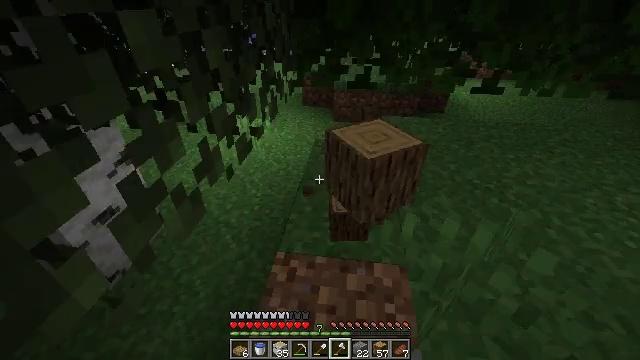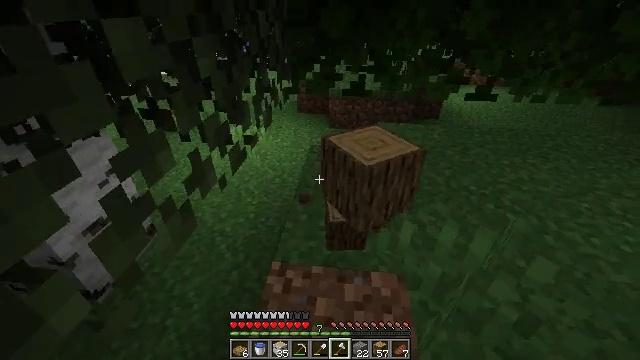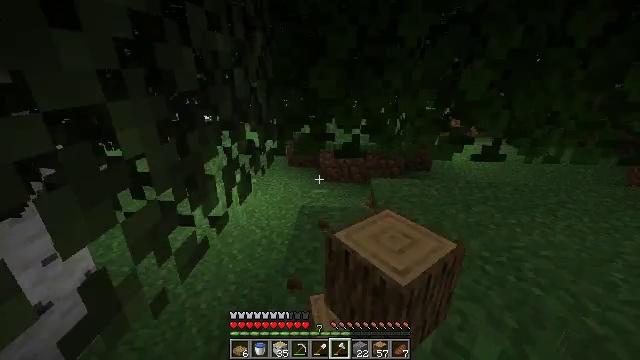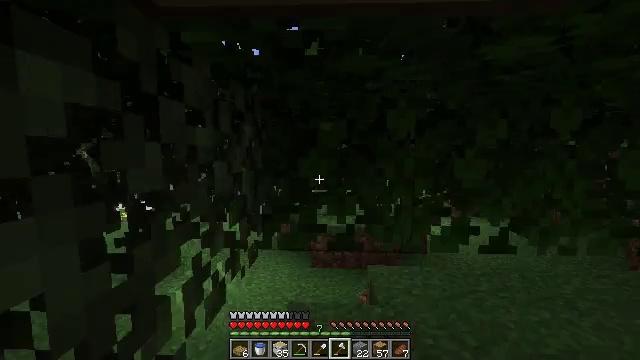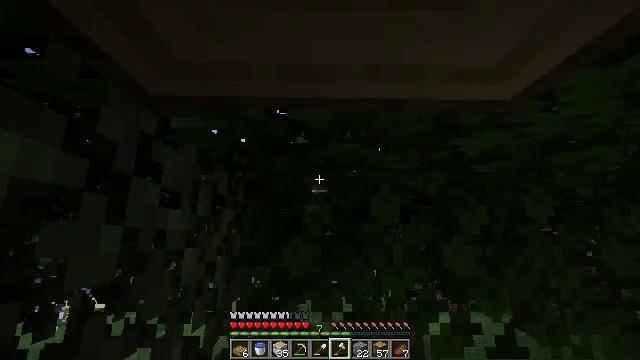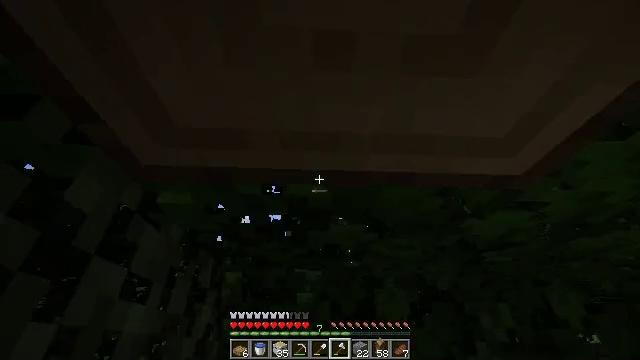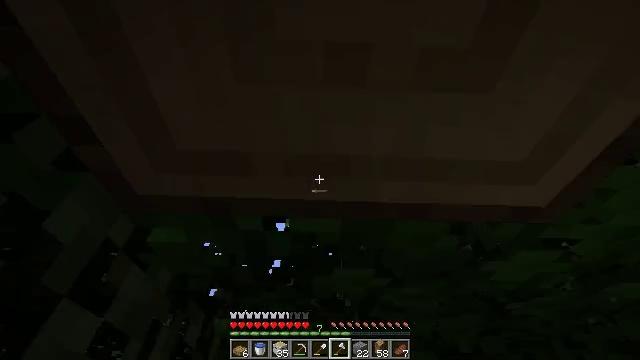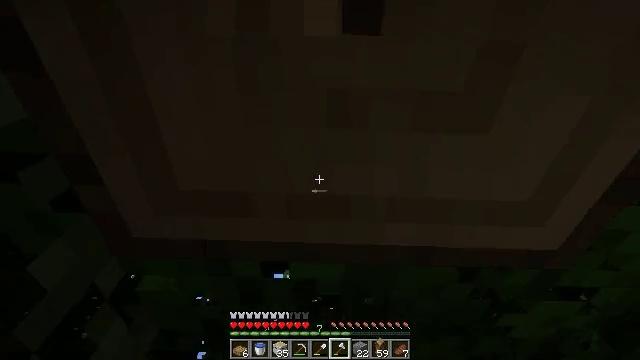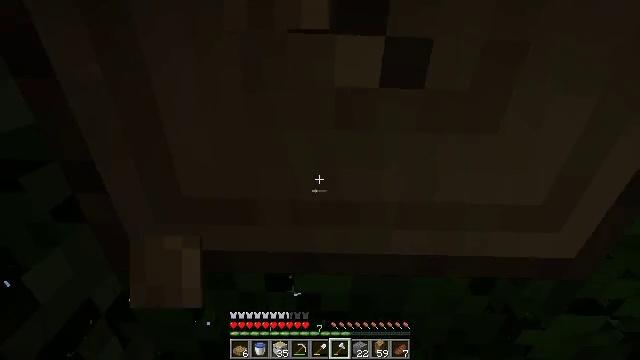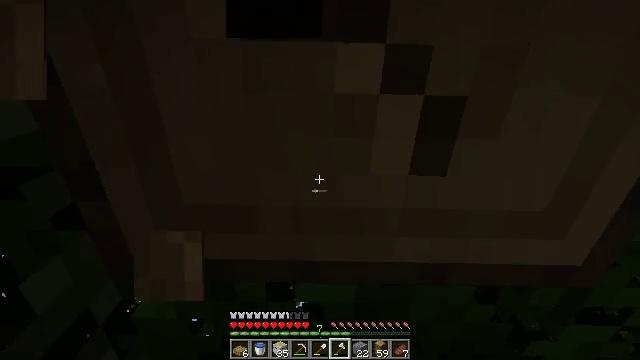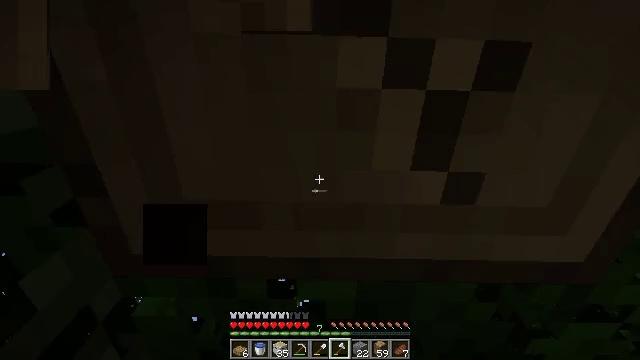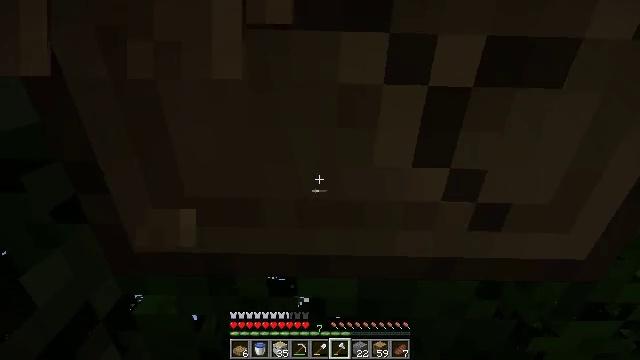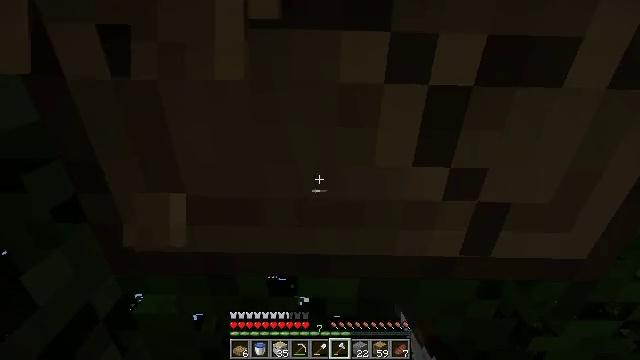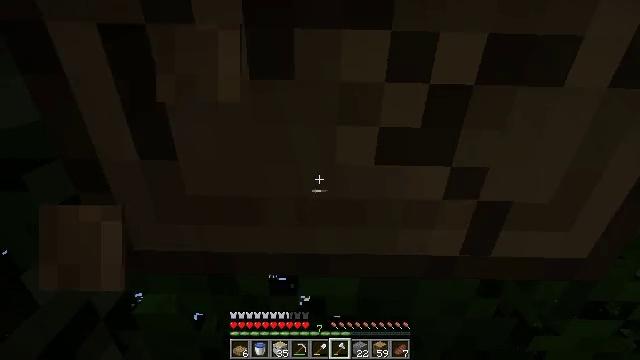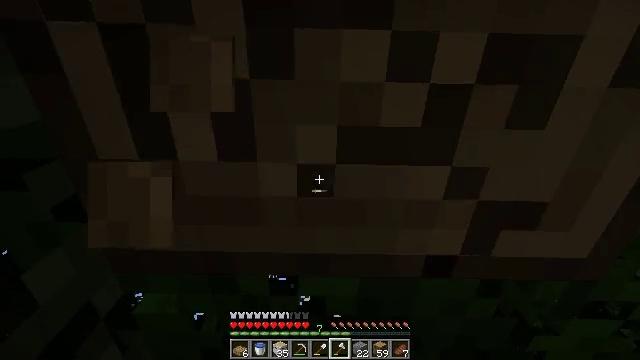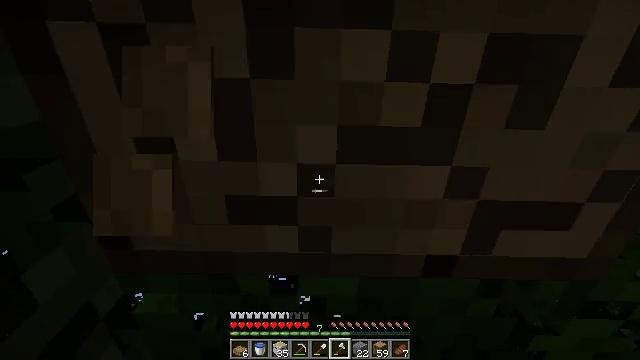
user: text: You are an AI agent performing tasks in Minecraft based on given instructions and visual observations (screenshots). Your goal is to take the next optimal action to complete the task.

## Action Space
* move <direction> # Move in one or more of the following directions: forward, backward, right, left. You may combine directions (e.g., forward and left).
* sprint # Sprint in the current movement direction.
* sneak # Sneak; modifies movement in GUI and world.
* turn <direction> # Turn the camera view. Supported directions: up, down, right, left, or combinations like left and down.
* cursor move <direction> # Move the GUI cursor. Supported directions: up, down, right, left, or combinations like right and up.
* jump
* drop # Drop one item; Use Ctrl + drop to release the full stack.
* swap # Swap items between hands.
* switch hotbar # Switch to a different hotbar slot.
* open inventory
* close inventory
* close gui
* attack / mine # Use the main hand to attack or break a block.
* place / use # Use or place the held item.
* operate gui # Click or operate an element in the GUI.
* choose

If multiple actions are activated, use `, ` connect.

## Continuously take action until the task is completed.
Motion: motion action
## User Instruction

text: Break the tree to get oak logs.
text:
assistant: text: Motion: move forward, turn right and up, attack / mine
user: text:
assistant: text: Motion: move forward, turn right and up, attack / mine
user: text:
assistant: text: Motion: move forward, turn right and up, attack / mine
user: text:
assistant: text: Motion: turn right and up, attack / mine
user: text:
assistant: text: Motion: turn right and up, attack / mine
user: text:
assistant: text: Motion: turn up, attack / mine
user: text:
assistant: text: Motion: turn up, attack / mine
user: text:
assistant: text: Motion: turn up, attack / mine
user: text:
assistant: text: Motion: turn up, attack / mine
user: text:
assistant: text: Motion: attack / mine
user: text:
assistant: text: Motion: attack / mine
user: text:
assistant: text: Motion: attack / mine
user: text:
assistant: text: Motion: attack / mine
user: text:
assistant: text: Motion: attack / mine
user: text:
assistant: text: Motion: attack / mine
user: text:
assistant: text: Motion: turn right and up, attack / mine
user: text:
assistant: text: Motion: turn right and up, attack / mine
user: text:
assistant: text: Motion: turn right and up, attack / mine
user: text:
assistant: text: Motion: turn right and up, attack / mine
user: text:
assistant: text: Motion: attack / mine
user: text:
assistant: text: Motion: attack / mine
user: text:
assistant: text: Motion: attack / mine
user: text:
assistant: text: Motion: attack / mine
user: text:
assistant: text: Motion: attack / mine
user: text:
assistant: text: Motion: attack / mine
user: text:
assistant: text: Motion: attack / mine
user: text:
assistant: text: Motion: attack / mine
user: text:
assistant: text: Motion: attack / mine
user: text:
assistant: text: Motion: attack / mine
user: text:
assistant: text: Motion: attack / mine